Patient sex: M
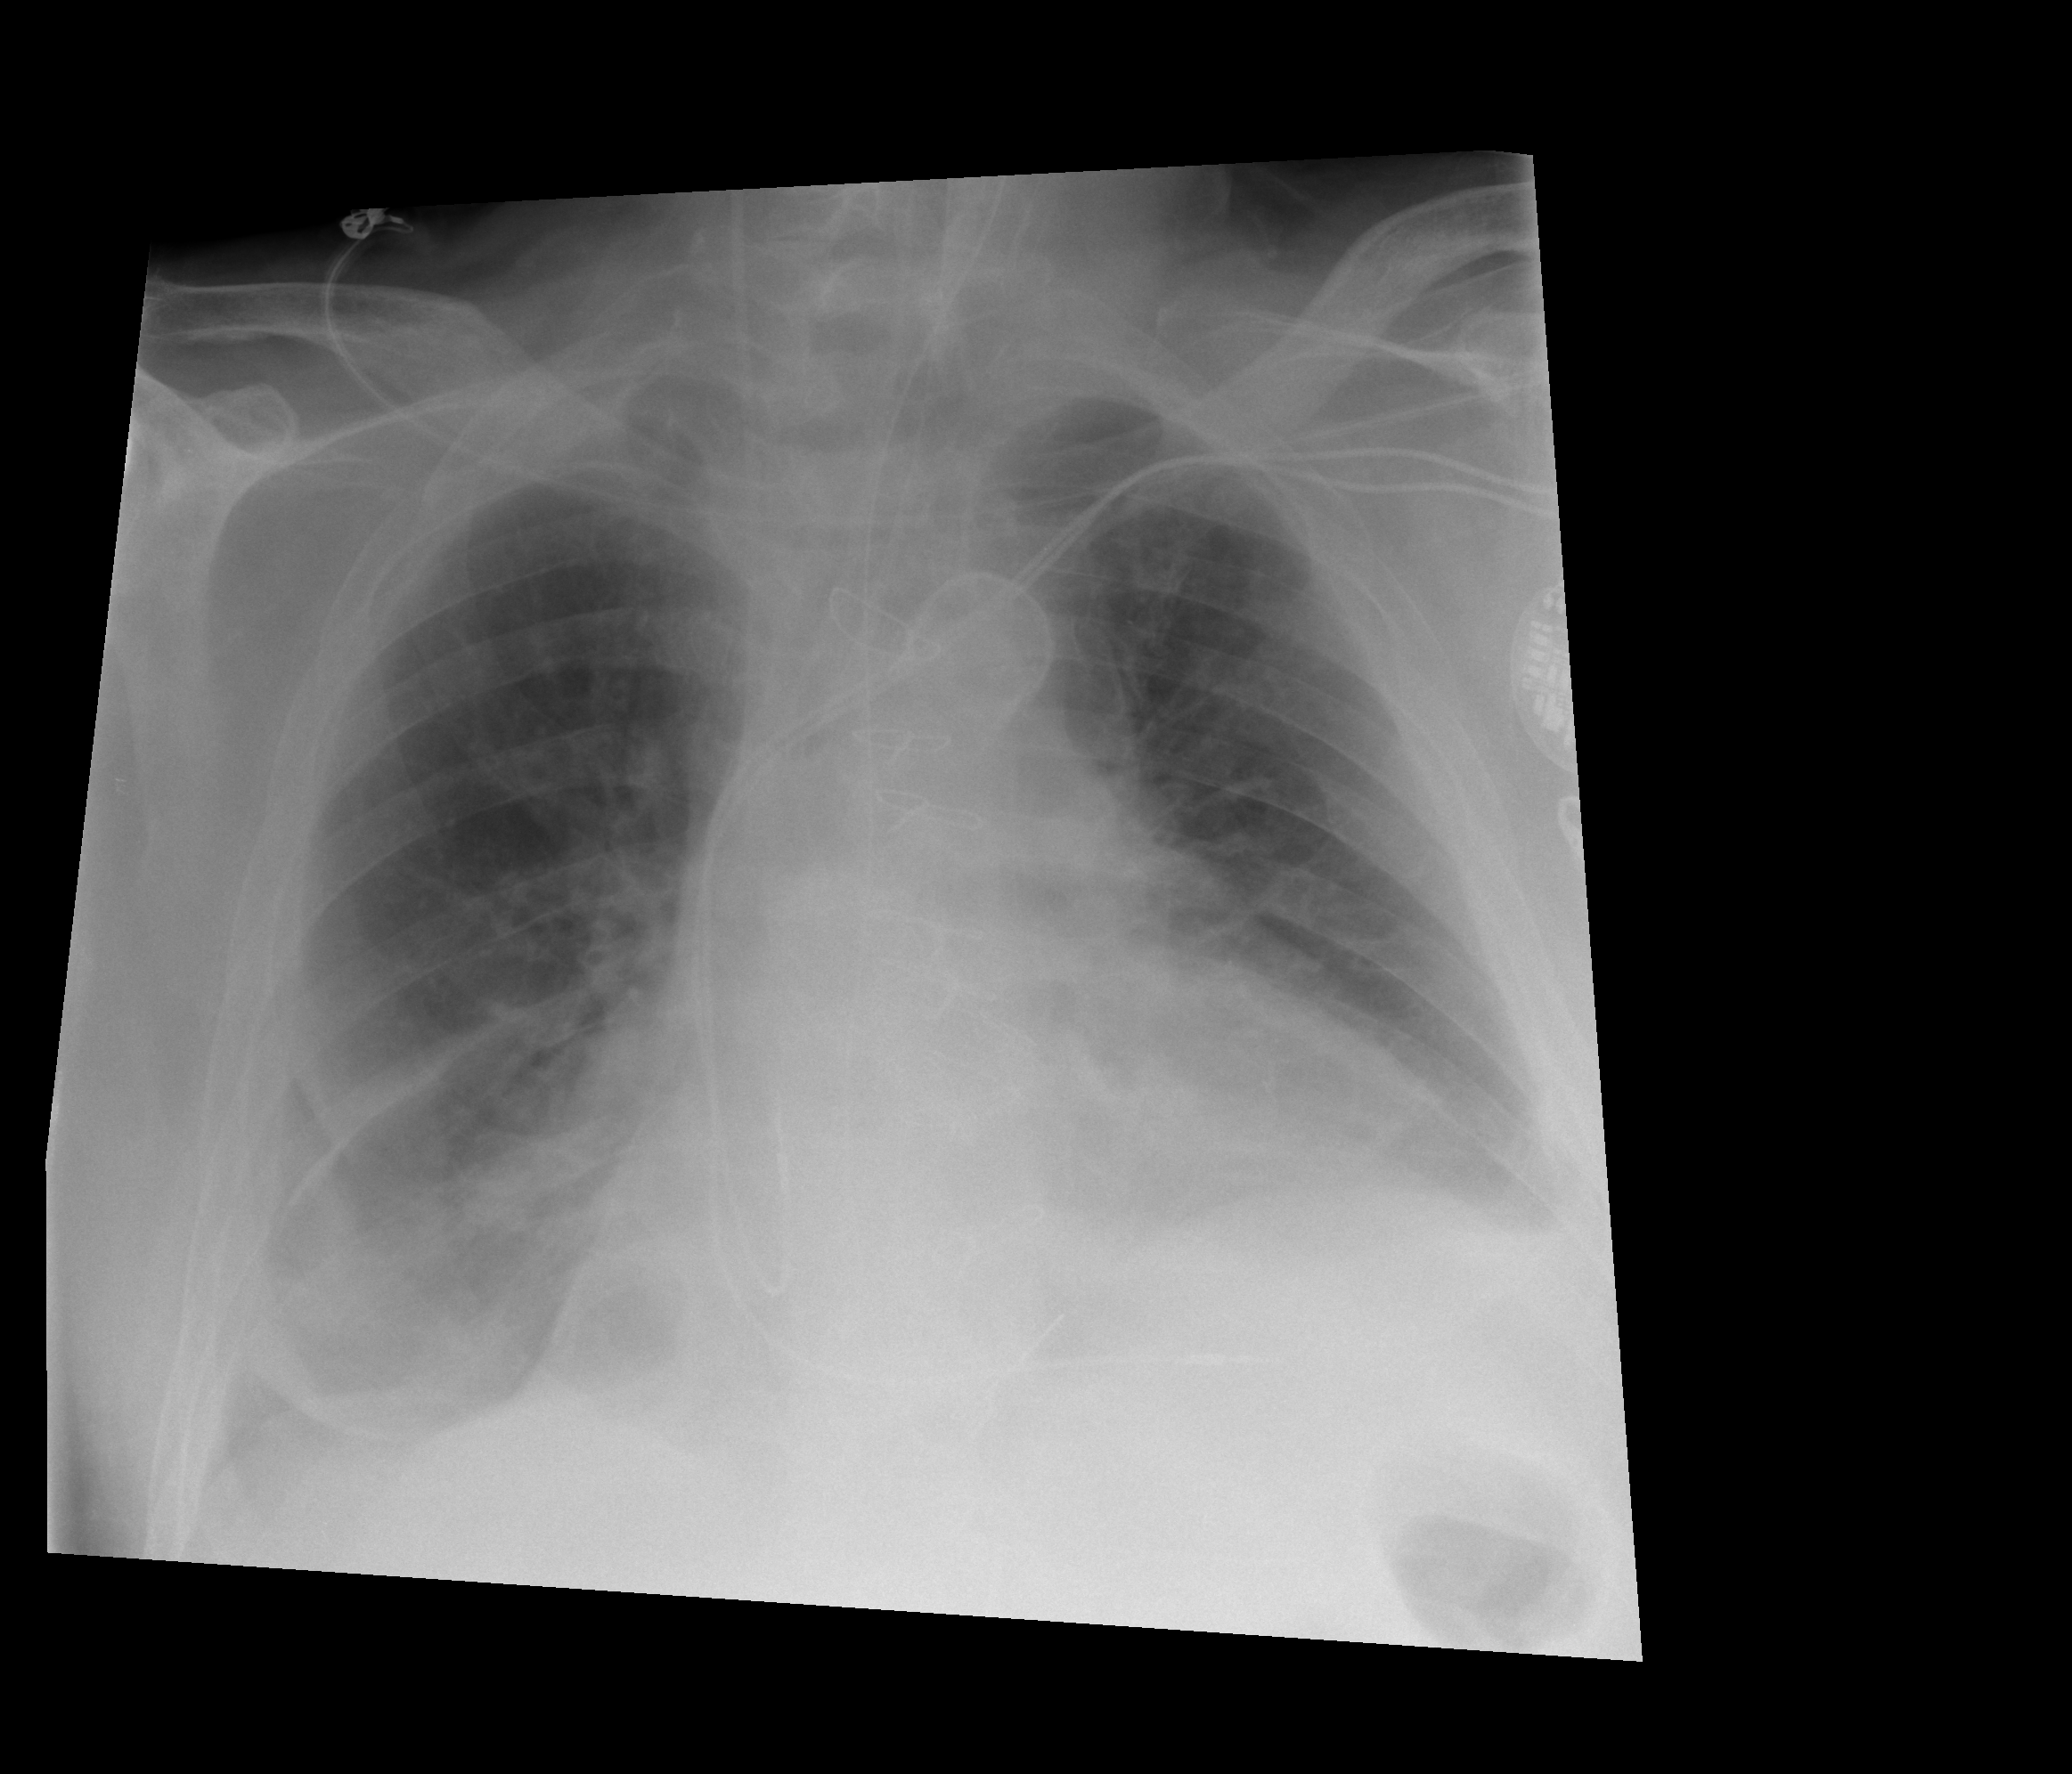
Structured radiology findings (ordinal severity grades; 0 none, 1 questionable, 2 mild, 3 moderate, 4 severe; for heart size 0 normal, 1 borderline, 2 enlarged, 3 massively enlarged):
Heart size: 2
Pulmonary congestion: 2
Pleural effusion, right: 1
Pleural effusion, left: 2
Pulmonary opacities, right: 2
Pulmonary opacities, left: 0
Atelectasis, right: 3
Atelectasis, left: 2